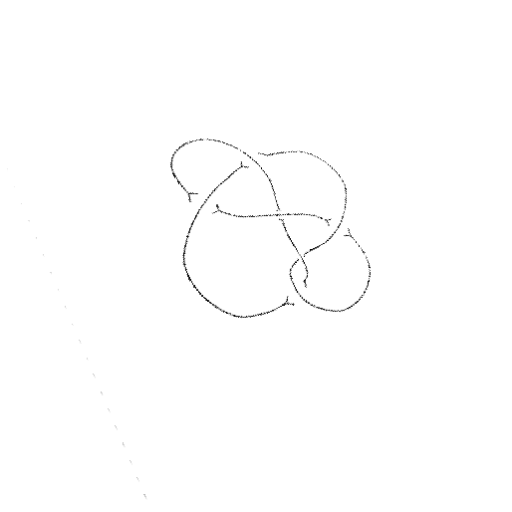
Crossing number: 6